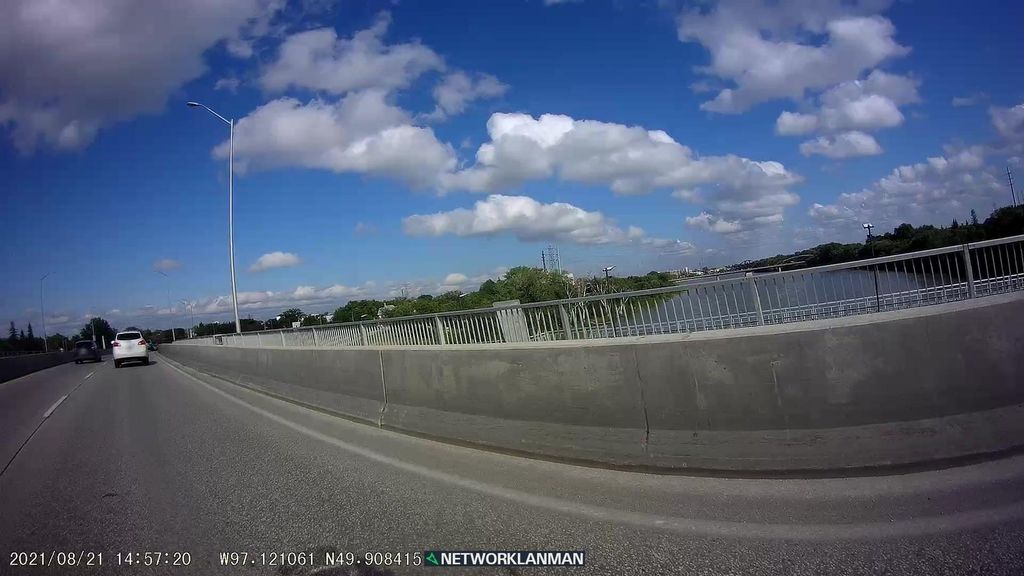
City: winnipeg